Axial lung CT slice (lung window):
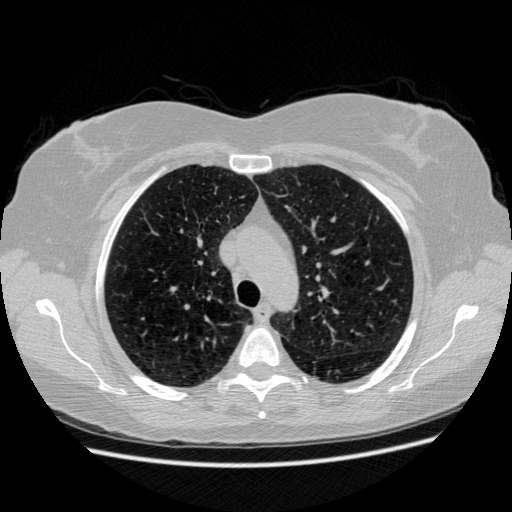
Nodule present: no